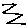
Label: zigzag